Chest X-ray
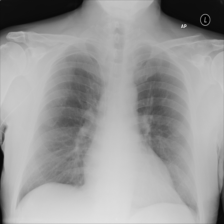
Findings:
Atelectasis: negative
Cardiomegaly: negative
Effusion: negative
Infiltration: negative
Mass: negative
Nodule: negative
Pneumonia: negative
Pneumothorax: negative
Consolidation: negative
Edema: negative
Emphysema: negative
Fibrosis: negative
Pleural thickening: negative
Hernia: negative